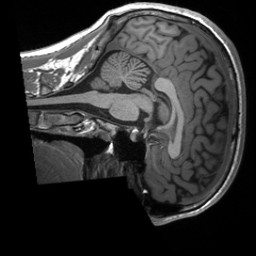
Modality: T1w
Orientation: sagittal
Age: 22
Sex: male
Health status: healthy
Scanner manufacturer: siemens
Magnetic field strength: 3 T
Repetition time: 2 s
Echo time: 0.00232 s